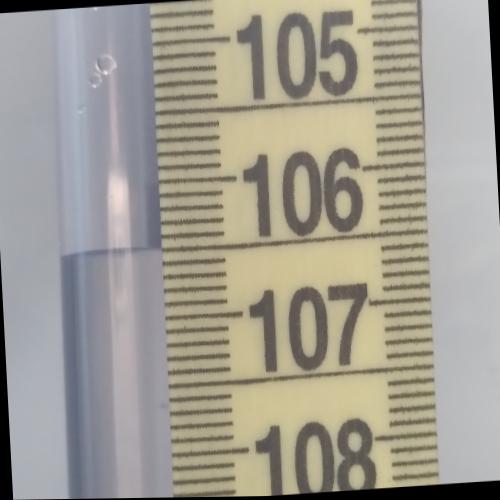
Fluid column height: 106.5 cm